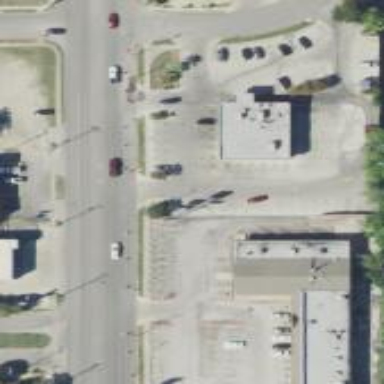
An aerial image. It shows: Retail area.